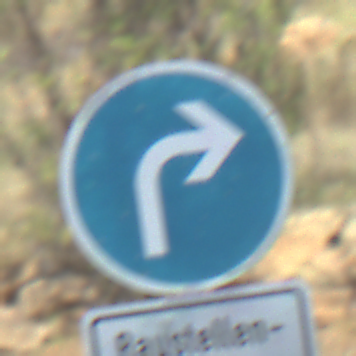
Verkehrszeichen: VorgeschriebeneFahrtrichtungRechts
Zusatzzeichen unten: SonstigeFahrzeugePersonengruppenFrei1
Umgebung: Outdoor, Nature
Tageszeit: Midday
Wetter: PartlyCloudy
Licht: Natural
Jahreszeit: Autumn
Kontrast: HighContrast